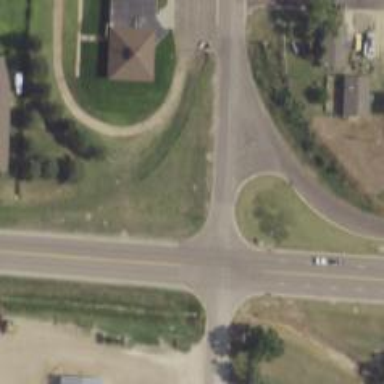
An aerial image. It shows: Stop road.